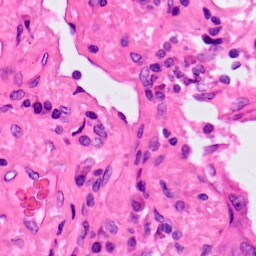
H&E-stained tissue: Lung